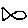
Label: fish